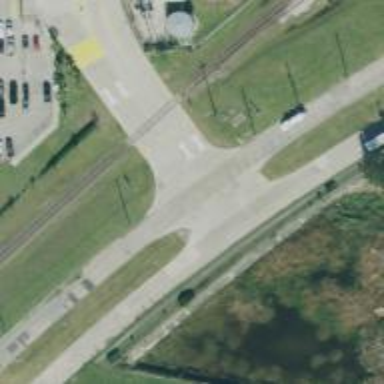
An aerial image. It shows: Secondary link road.